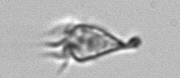
Label: Paratontonia_gracillima